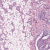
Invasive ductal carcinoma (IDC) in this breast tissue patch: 1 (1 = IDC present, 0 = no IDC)